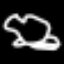
Label: frog